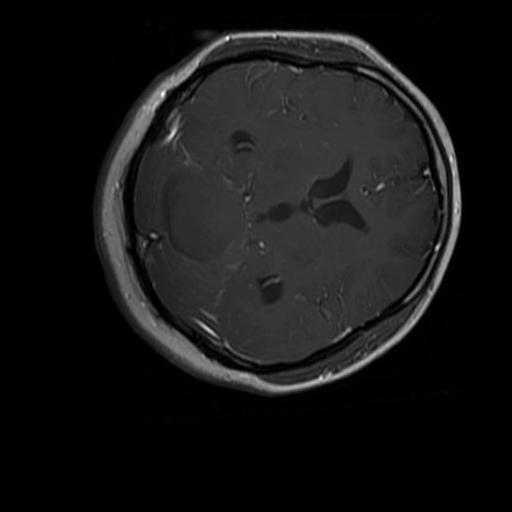
Label: brain_glioma